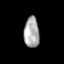
Tissue: prostate
Cell type: Myeloid cells
Senescence score: 0.6877
Nuclear area (px): 464
Mean DAPI intensity: 169.194